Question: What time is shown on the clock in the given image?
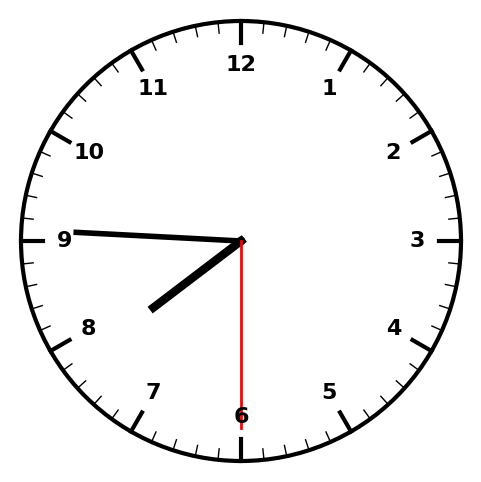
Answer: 07:45:30